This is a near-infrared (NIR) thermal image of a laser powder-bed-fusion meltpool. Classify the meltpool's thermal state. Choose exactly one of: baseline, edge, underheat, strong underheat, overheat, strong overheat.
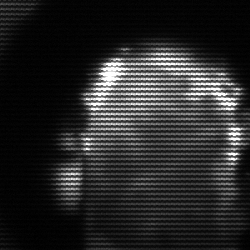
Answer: baseline